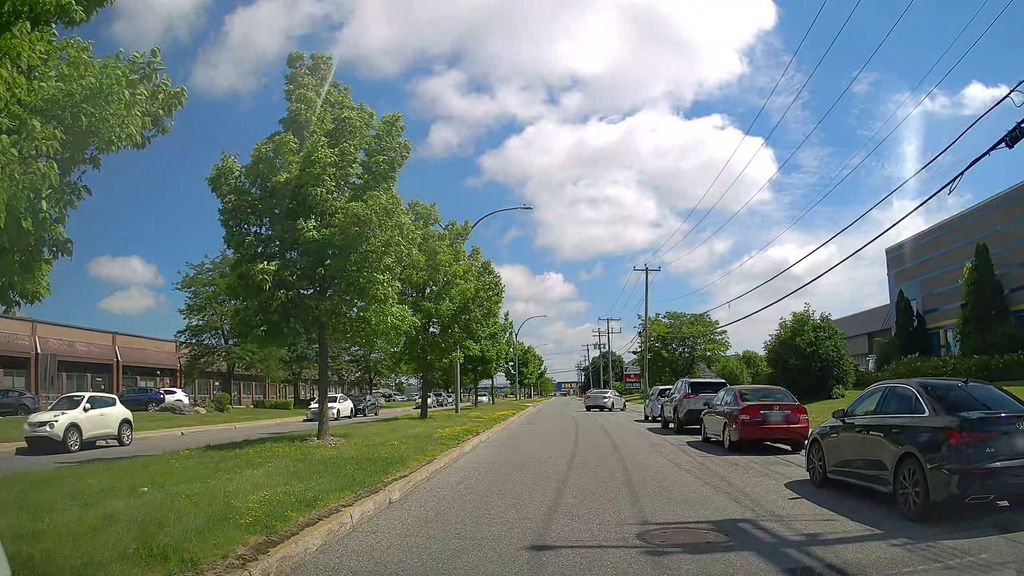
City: montreal